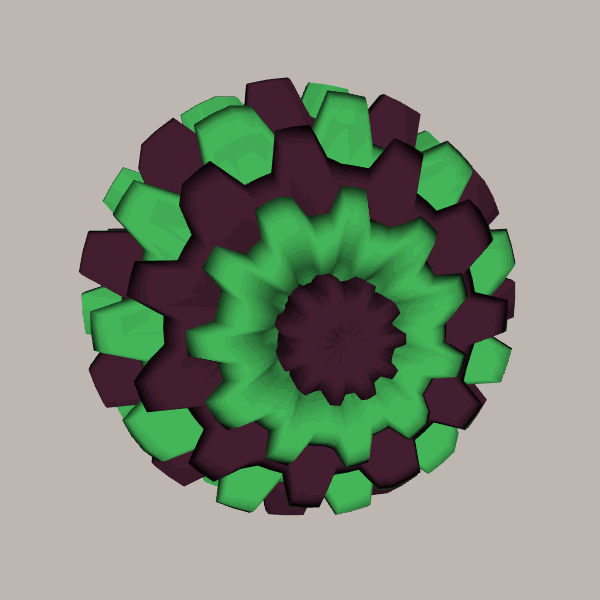
Background: light